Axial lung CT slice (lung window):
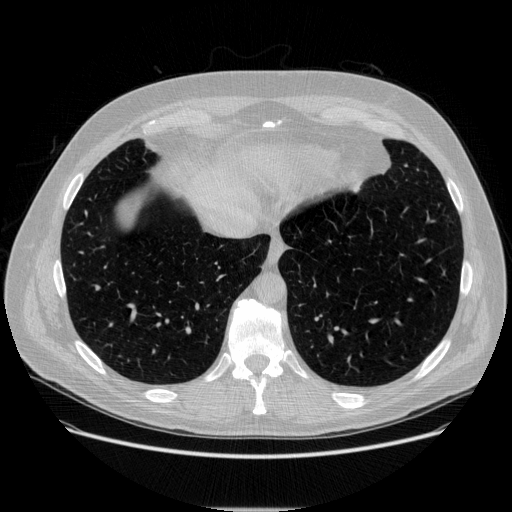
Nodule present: no